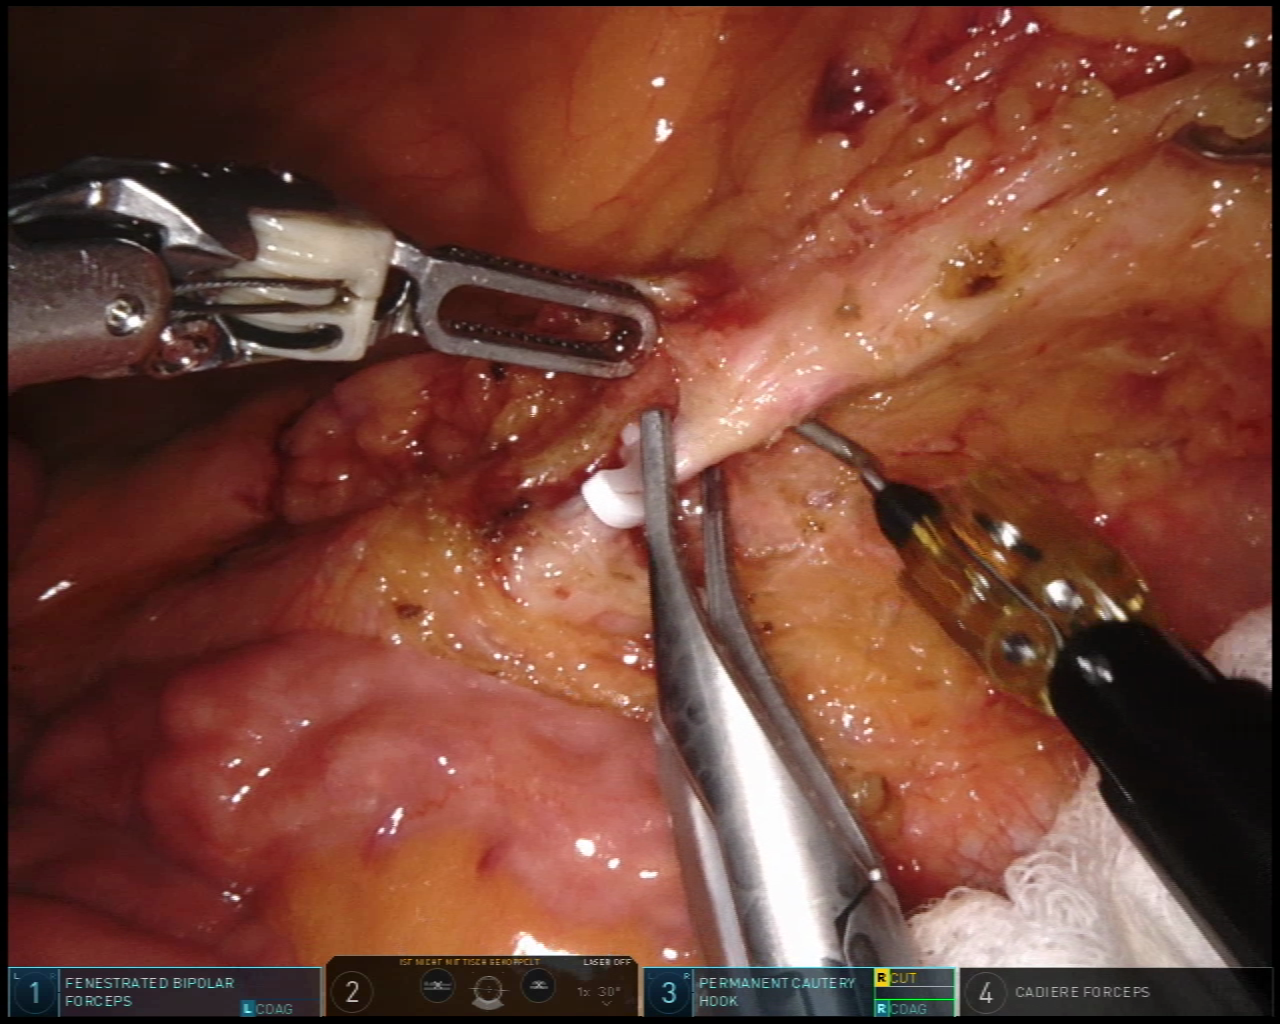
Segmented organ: inferior_mesenteric_artery
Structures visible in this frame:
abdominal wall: no
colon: no
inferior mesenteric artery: yes
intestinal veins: no
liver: no
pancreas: no
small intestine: yes
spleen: no
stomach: no
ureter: no
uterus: no
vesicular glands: no